Interaction volume radius: 5 \u00c5
Interaction volume height: 20 \u00c5
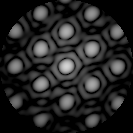
Disorder parameter: 0.09611